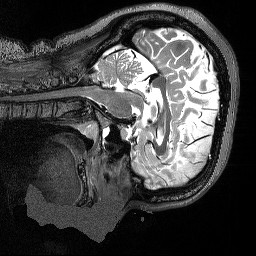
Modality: T2w
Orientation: sagittal
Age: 47
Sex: female
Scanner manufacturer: siemens
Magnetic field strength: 3 T
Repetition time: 3.2 s
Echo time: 0.564 s